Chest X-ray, AP view. Patient: 57 years old, sex F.
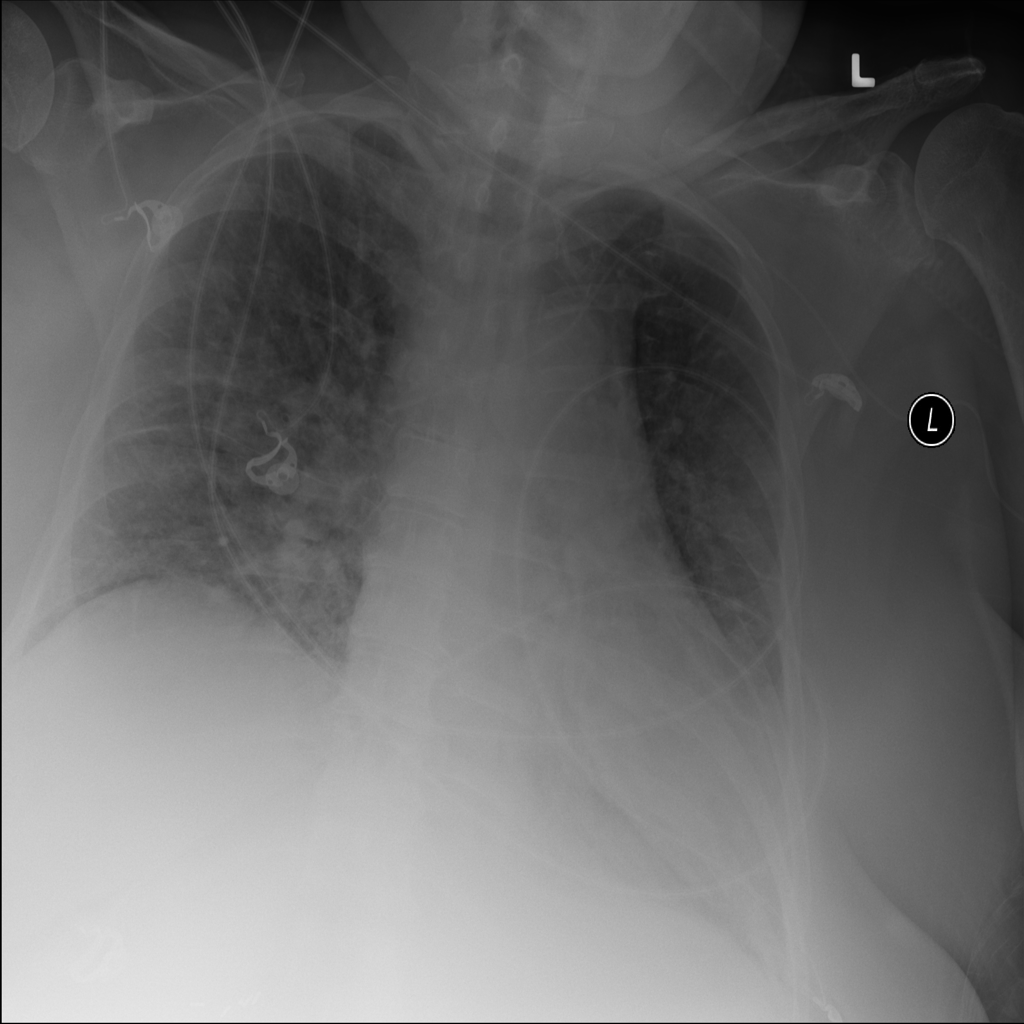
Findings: Infiltration